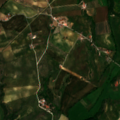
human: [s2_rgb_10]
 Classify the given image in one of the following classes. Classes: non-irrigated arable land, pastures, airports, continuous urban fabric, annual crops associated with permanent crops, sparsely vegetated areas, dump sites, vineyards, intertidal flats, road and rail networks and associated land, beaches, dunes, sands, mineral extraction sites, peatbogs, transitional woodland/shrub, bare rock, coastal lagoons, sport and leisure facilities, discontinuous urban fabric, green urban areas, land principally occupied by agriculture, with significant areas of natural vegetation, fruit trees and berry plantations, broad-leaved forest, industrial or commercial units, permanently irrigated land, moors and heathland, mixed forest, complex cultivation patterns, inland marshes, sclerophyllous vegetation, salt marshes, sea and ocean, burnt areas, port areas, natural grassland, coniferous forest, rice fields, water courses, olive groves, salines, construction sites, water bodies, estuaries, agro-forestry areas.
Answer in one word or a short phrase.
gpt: non-irrigated arable land, permanently irrigated land, olive groves, land principally occupied by agriculture, with significant areas of natural vegetation